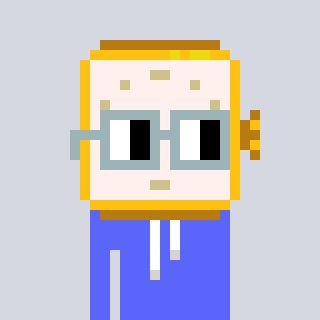
a pixel art character with square dark gray glasses, a watch-shaped head and a purple-colored body on a cool background